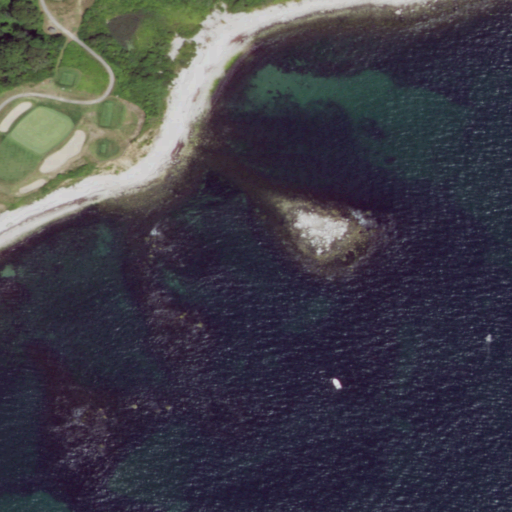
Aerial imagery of island in New York named Wreck Island containing open water, grassland, barren land, herbaceous wetlands, and deciduous forest